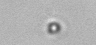
Label: nanoplankton_mix